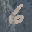
Label: 6